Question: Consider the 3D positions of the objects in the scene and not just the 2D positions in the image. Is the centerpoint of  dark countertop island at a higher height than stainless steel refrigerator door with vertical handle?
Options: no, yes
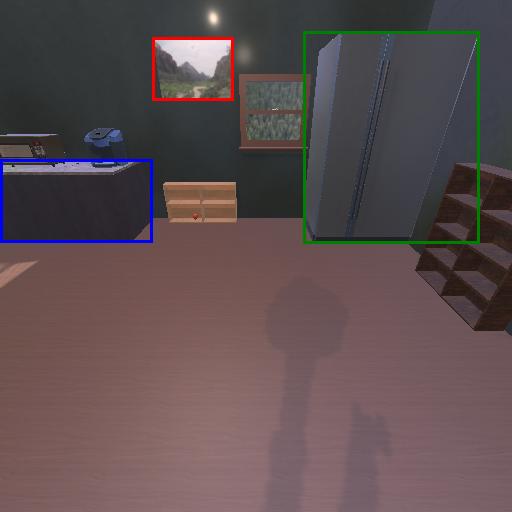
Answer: no